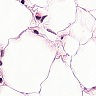
Metastatic tissue present: no